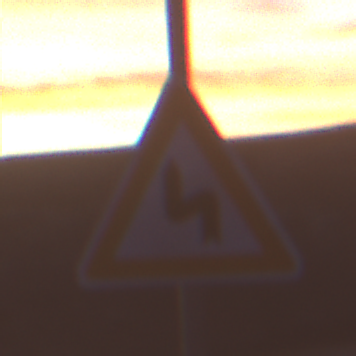
Verkehrszeichen: DoppelkurveZunaechstLinks
Umgebung: Outdoor, Nature
Tageszeit: Dawn
Wetter: PartlyCloudy
Licht: Natural
Jahreszeit: NotSpecified
Kontrast: MediumContrast